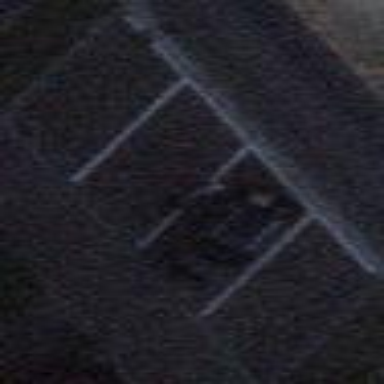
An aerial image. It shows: Street side parking area.